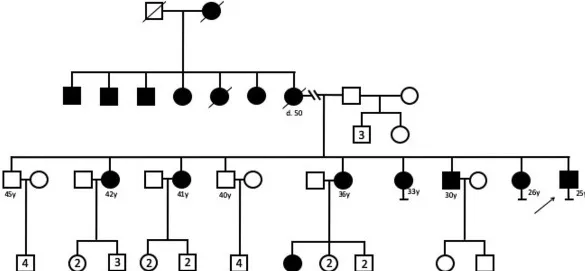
(A) Pedigree.
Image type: pathology (immunostaining)